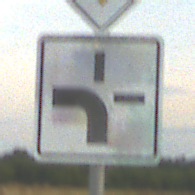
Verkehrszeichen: VerlaufVorfahrtsstrasse1
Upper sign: Vorfahrtsstrasse
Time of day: SunriseSunset
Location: Outdoor (RoadRail)
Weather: PartlyCloudy
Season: NotSpecified
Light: Natural